Interaction volume radius: 10 \u00c5
Interaction volume height: 15 \u00c5
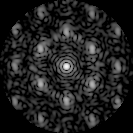
Disorder parameter: 0.5526